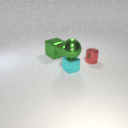
small red metal cylinder behind small cyan metal cube